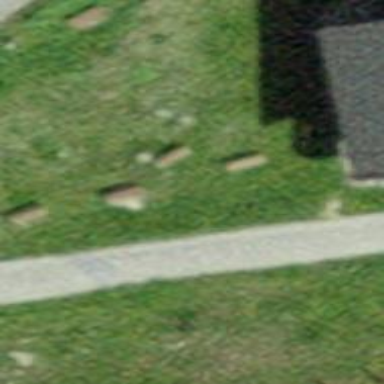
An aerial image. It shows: Bench.